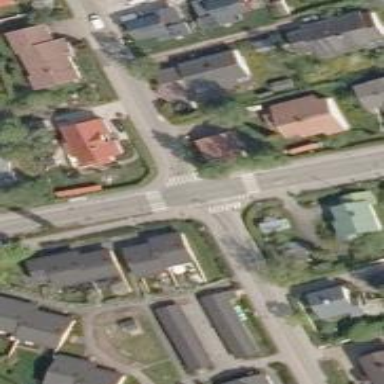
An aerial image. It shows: Road with "give way" sign.